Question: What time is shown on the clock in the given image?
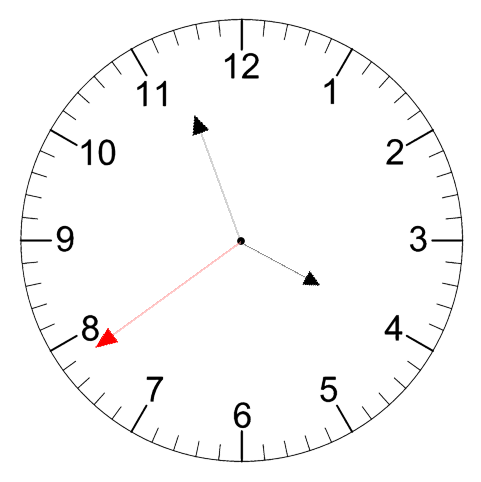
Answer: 03:56:39